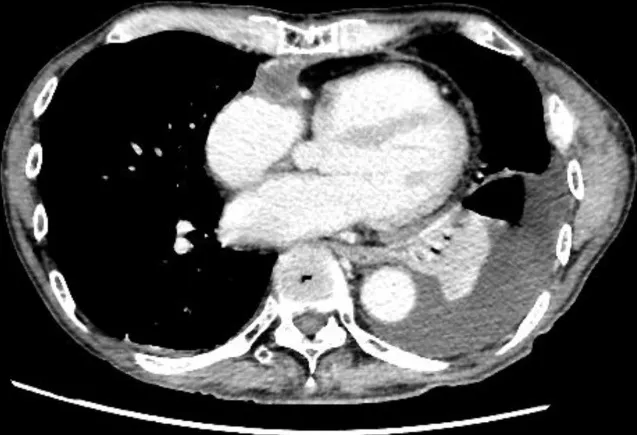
Enhanced computed tomographic scan showed the right atrial wall lumen was not narrowed. Pleural and pericardial effusion are observed.
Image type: radiology (ct)